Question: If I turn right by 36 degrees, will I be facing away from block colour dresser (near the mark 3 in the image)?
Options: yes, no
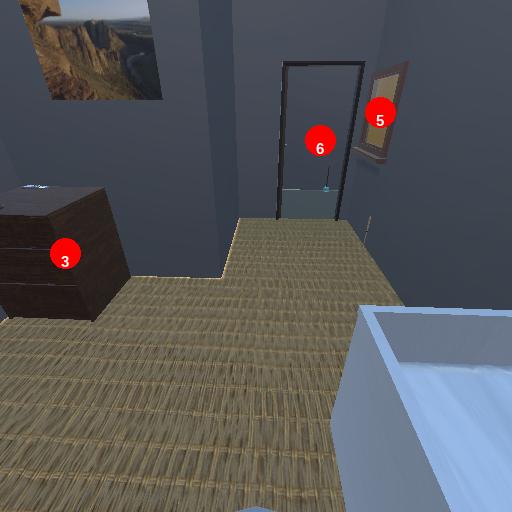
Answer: yes